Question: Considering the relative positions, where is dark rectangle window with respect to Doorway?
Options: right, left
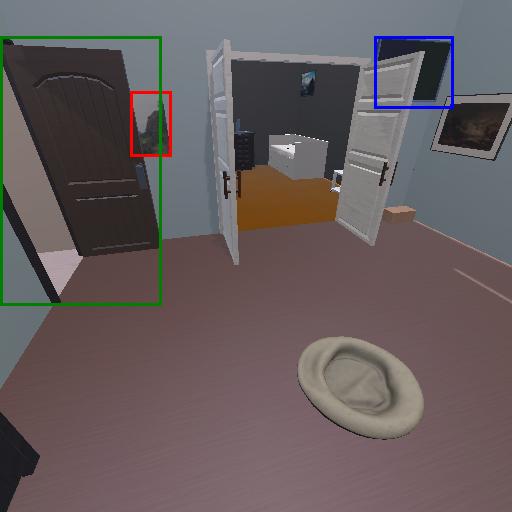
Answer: right